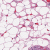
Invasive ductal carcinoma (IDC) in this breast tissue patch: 0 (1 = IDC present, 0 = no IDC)